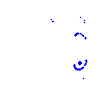
Particle: kaon